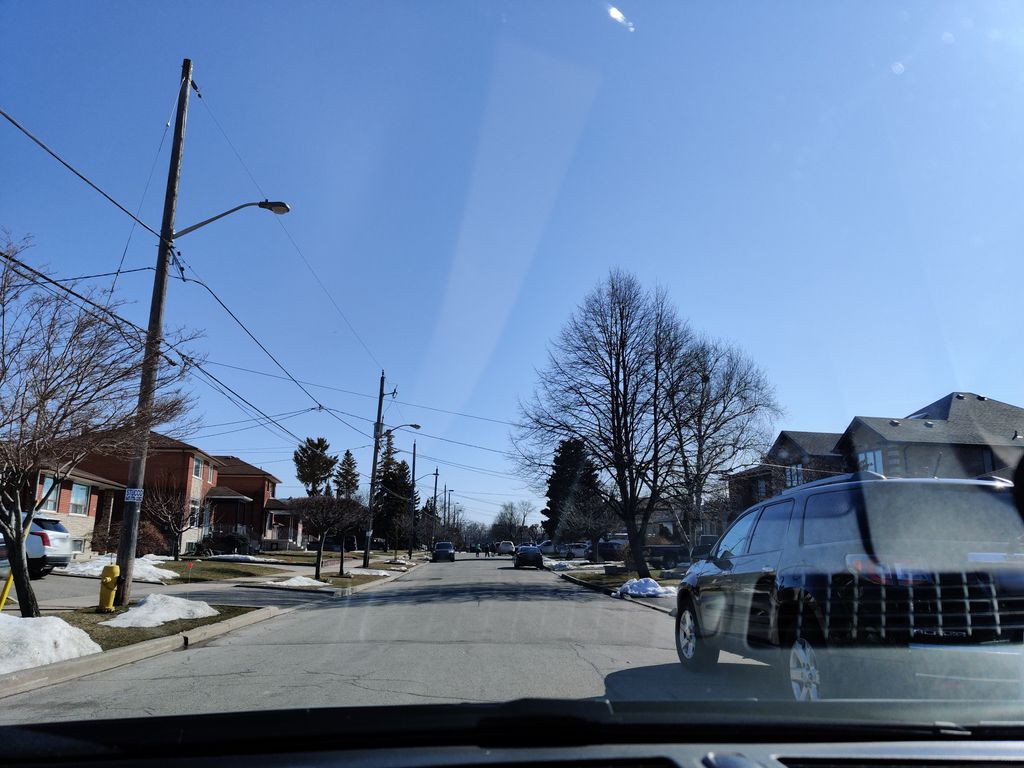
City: toronto